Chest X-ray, PA view. Patient: 55 years old, sex M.
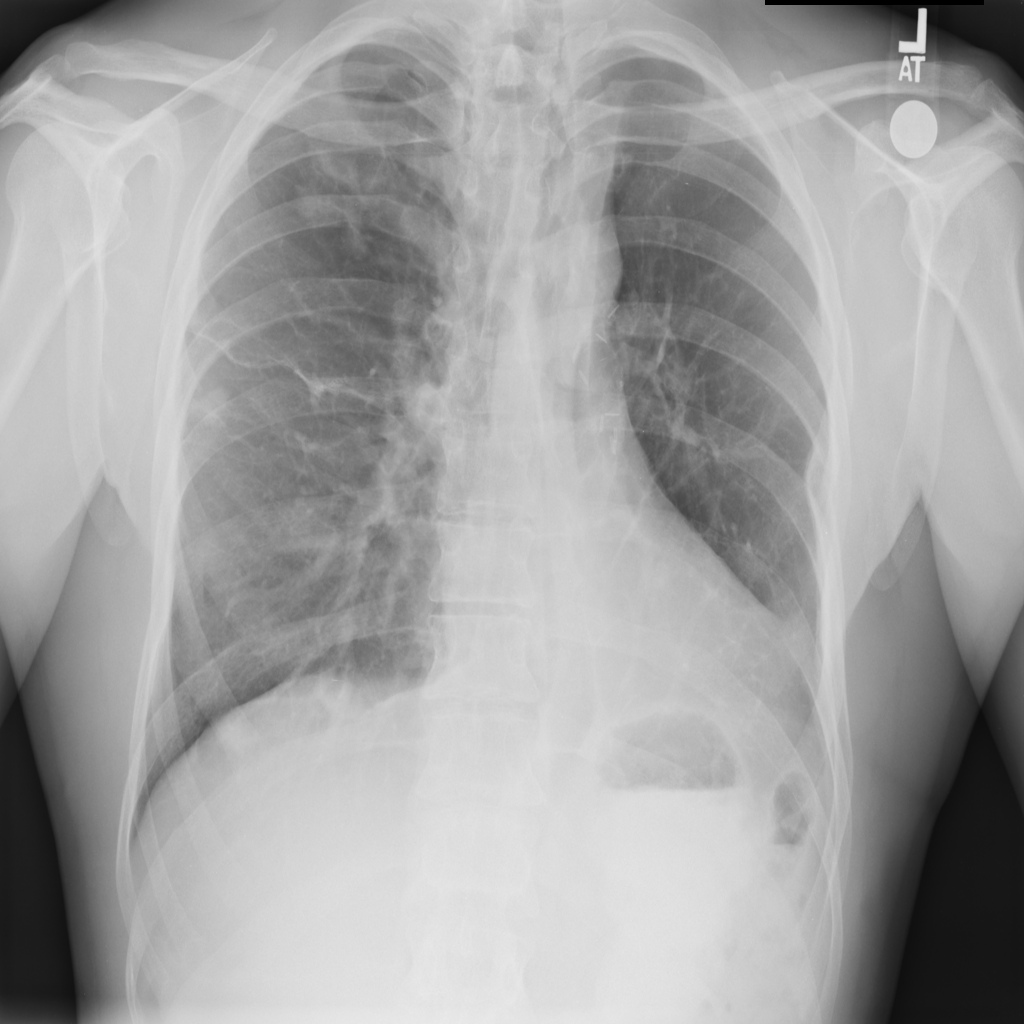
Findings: No Finding